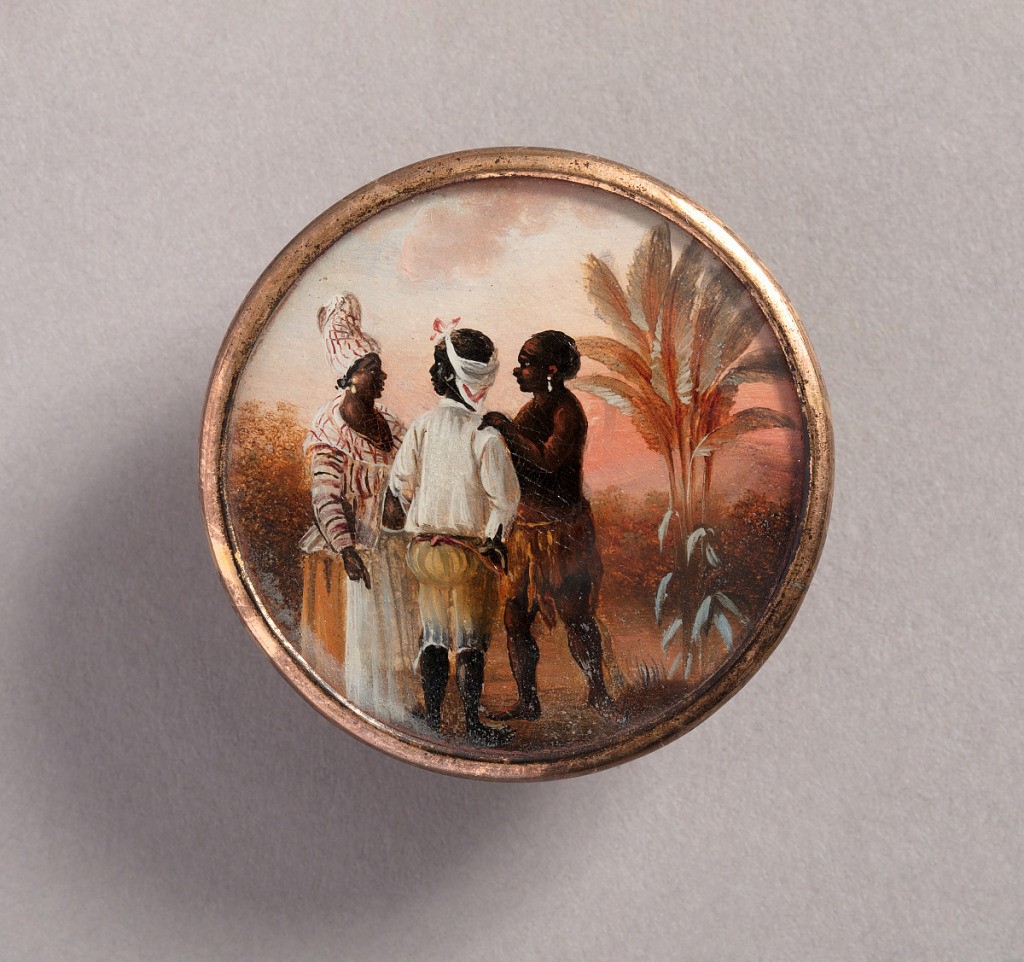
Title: Button
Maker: Agostino Brunias, Italian, ca. 1730–1796
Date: late 18th century
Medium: Gouache paint on tin verre fixé, ivory (backing), glass, gilt metal
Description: Button depicting scene of three conversing figures in a landscape with palm trees. A woman dressed in a striped shirt and turban, a man facing the woman with back to viewer in striped pants and white shirt, and a second man wearing native West Indies dress in skirt and headband.